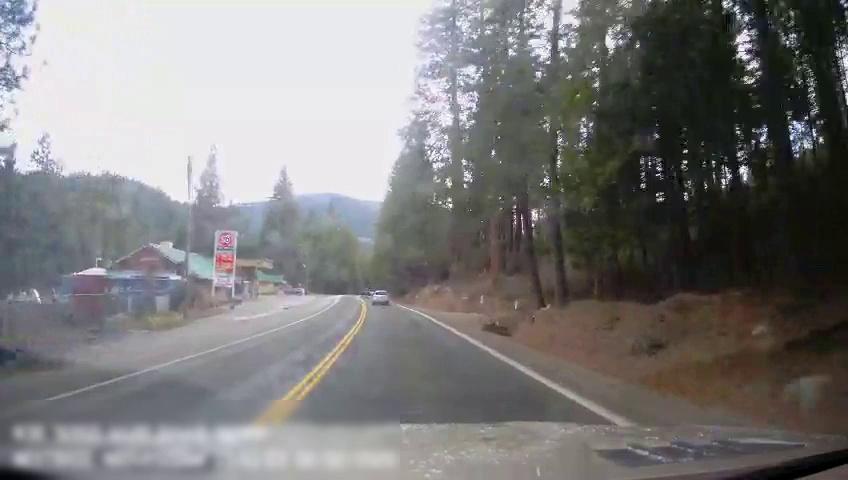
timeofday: Day
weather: Sunny
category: Drivable Space
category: Vehicles | SUV
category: Vehicles | SUV
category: Lanes | Current Lane
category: Lanes | Current Lane
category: Lanes | Opposite Lane
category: Lanes | Opposite Lane